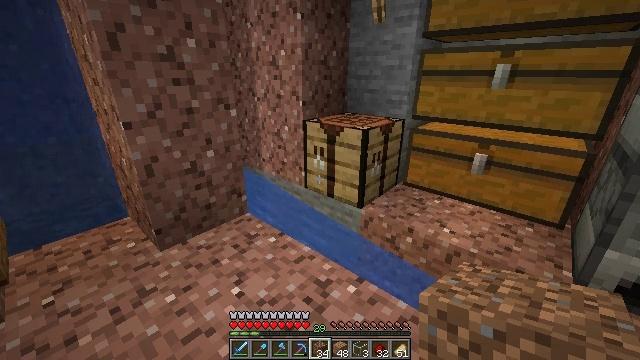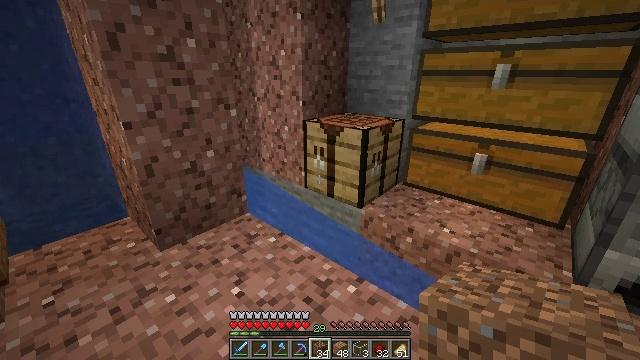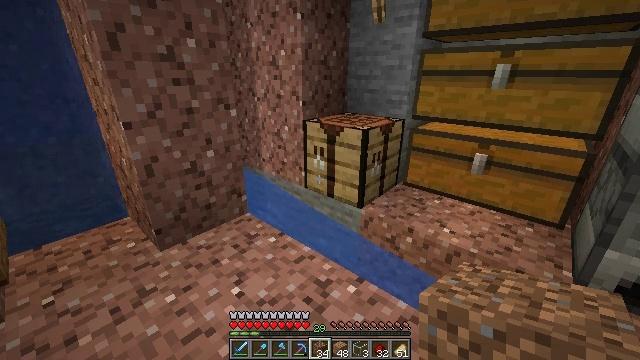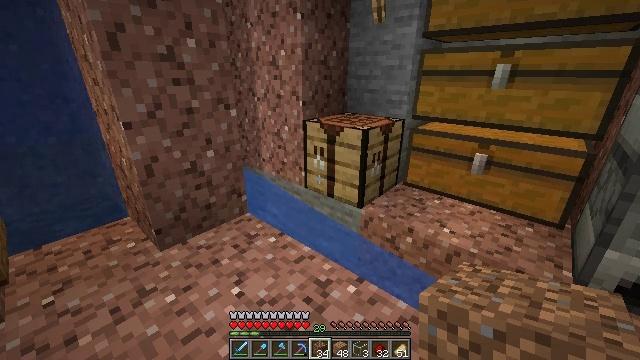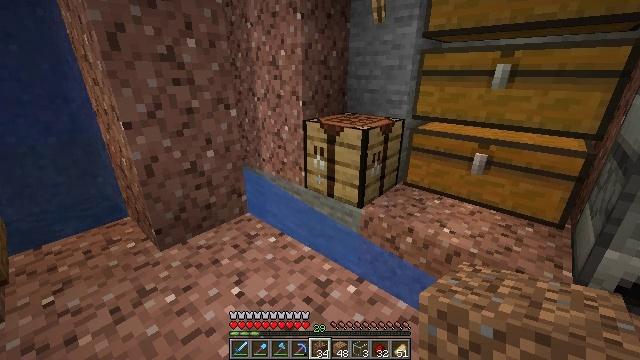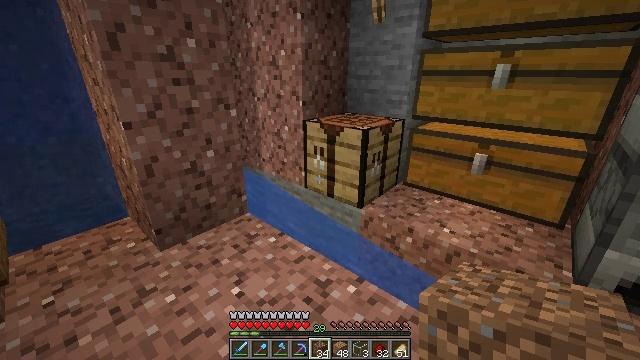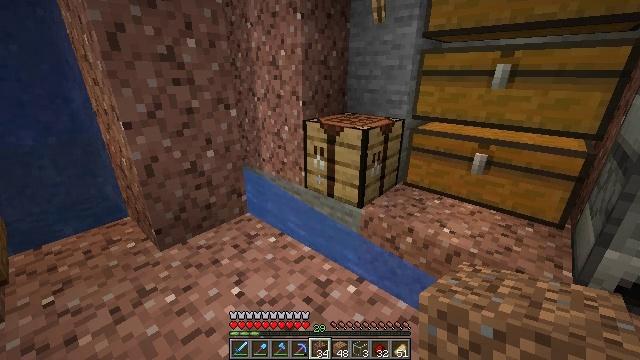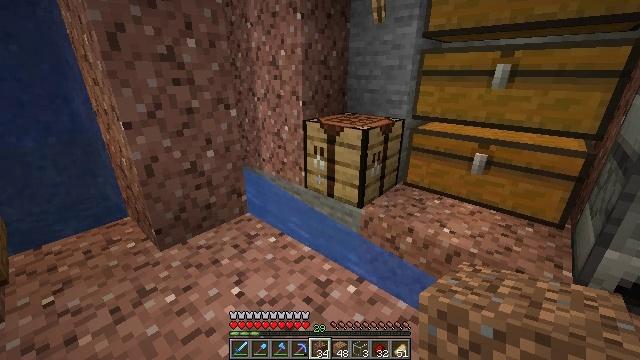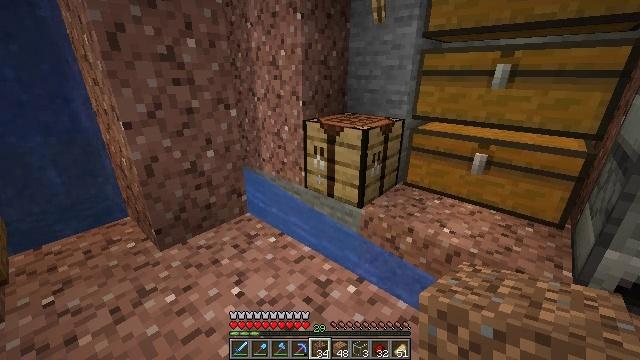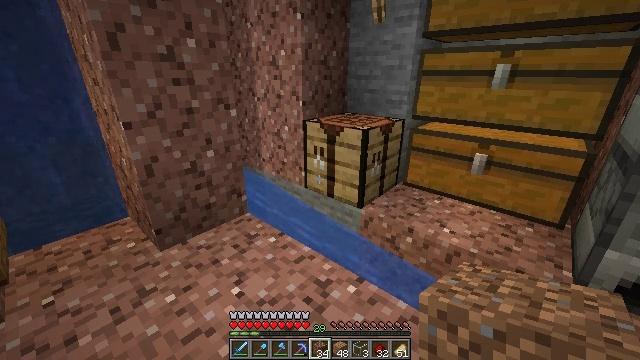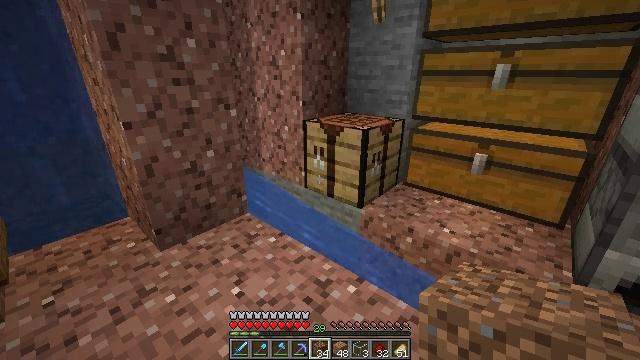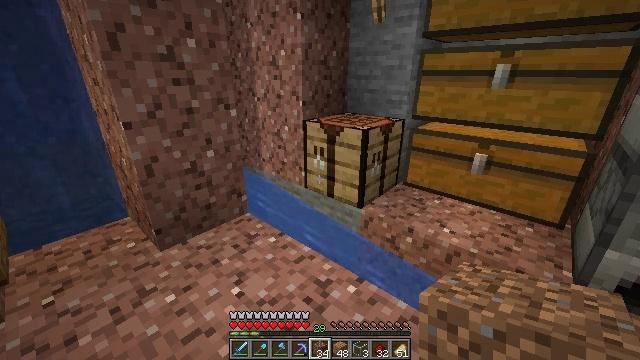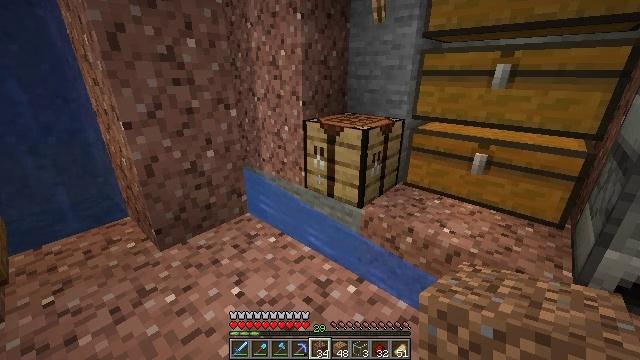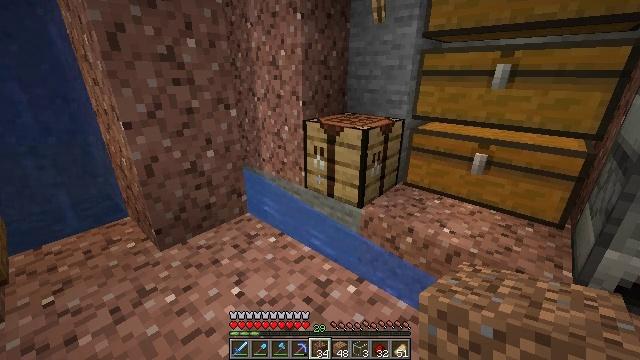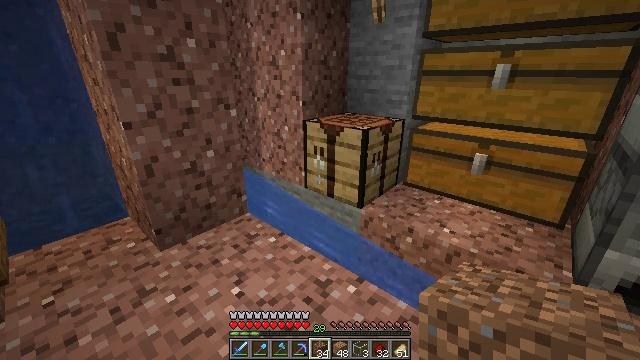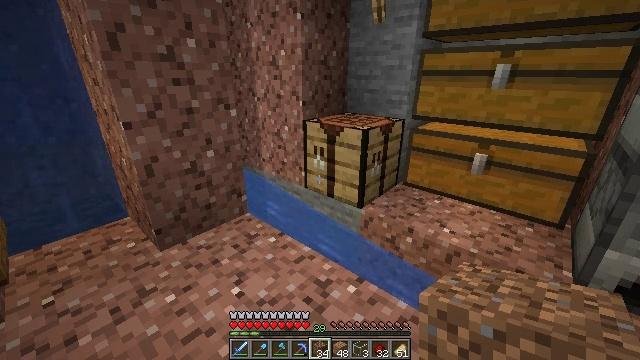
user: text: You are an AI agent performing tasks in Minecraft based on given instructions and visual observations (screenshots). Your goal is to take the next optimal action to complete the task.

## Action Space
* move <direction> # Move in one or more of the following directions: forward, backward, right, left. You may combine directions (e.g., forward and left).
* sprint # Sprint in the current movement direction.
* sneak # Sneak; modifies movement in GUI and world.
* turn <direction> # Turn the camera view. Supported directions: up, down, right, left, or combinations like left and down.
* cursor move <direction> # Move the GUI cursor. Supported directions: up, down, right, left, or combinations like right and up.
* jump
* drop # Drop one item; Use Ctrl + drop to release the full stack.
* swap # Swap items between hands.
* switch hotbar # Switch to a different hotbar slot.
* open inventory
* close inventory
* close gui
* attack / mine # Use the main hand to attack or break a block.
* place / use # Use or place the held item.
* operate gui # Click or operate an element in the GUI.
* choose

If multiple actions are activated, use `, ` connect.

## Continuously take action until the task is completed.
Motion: motion action
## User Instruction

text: Create a golden helmet in the crafting table.
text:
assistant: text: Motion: no_op
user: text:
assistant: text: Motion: no_op
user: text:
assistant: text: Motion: no_op
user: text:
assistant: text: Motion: no_op
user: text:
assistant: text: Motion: no_op
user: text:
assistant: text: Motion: no_op
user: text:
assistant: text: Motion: no_op
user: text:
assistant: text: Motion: no_op
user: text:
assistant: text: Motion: no_op
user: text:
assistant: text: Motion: no_op
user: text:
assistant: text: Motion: no_op
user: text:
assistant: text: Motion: no_op
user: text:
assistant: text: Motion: no_op
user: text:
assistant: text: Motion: no_op
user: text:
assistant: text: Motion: no_op
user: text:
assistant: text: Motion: no_op
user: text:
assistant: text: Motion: no_op
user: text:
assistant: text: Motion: no_op
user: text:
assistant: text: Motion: no_op
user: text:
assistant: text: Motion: no_op
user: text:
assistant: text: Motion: no_op
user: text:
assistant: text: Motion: no_op
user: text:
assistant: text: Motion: no_op
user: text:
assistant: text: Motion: no_op
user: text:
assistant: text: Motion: no_op
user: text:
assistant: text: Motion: no_op
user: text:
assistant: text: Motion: no_op
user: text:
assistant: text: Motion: no_op
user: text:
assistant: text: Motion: no_op
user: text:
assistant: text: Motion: no_op